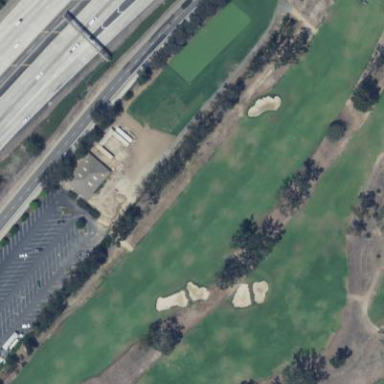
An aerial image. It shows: Scenic golf fairway.